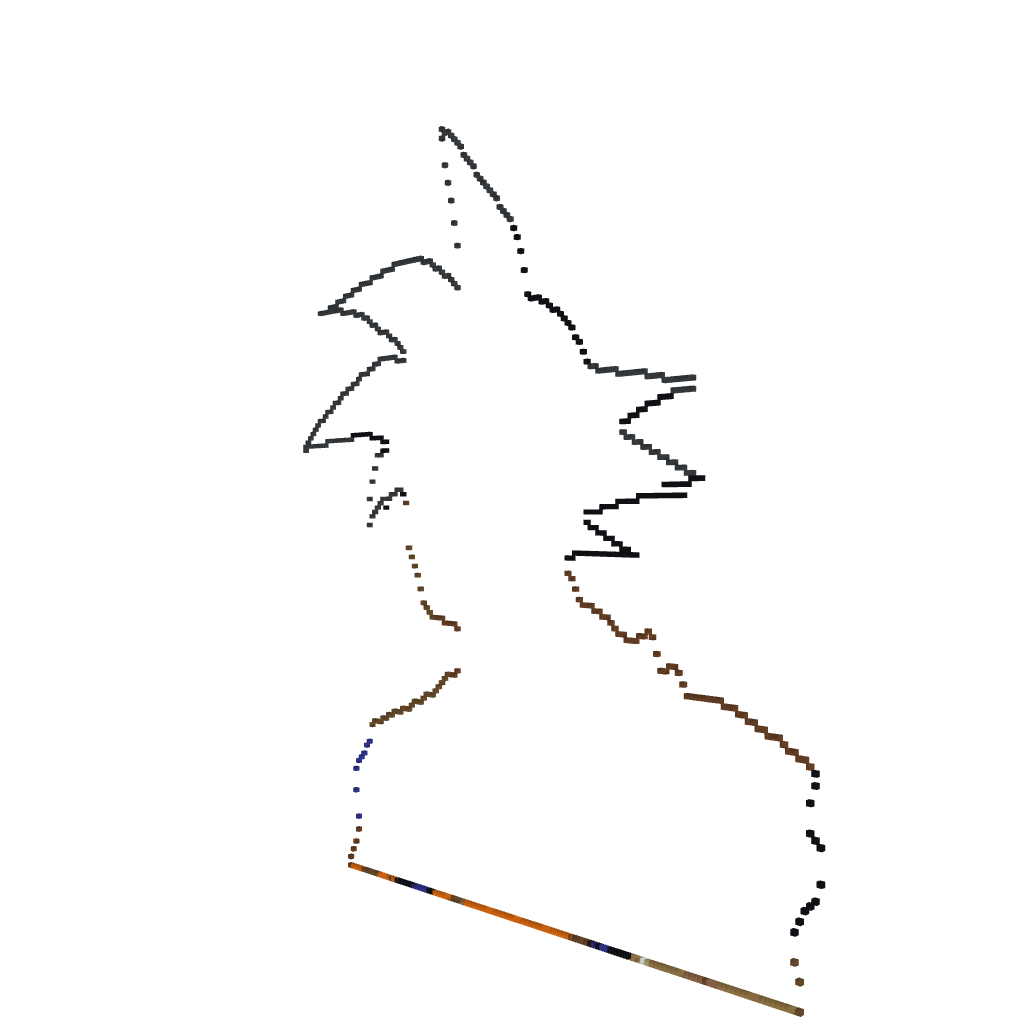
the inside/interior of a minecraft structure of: Kakaroto - Goku